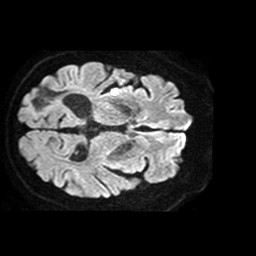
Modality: TRACE
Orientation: axial
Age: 54
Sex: male
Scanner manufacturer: philips
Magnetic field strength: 1.5 T
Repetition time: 3.815 s
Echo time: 0.09719 s